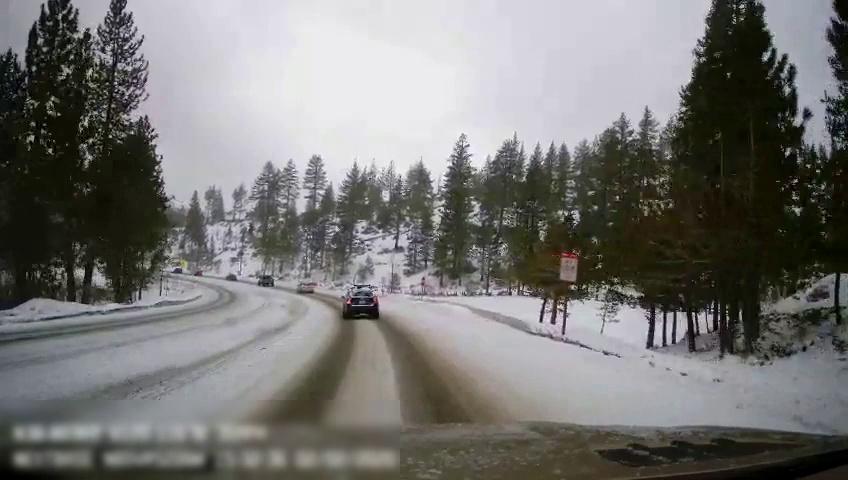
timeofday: Day
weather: Snowy
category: Drivable Space
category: Vehicles | Car
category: Vehicles | Truck
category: Vehicles | Car
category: Traffic | Signs